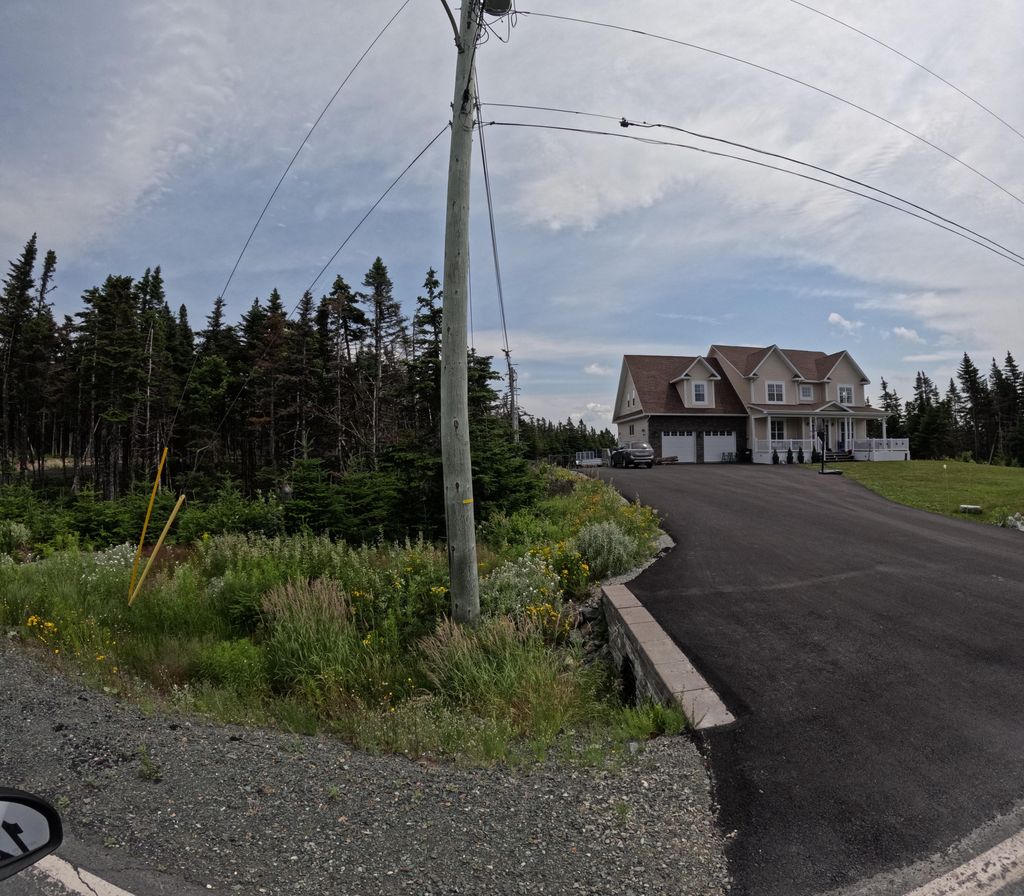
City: st_johns